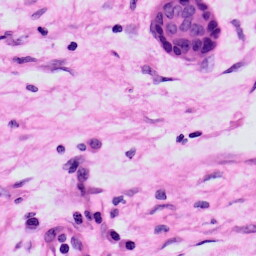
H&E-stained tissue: Skin